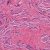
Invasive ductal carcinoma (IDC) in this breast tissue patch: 0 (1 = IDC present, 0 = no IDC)